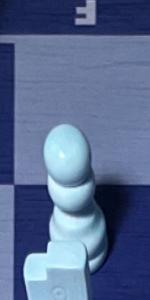
Label: Pawn_White